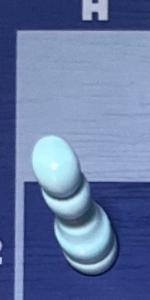
Label: Pawn_White